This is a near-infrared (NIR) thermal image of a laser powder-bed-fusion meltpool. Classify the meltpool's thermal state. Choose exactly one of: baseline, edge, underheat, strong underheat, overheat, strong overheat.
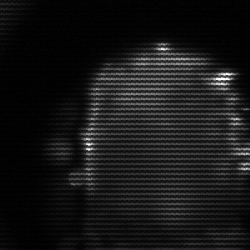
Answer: baseline